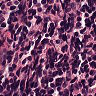
Metastatic tissue present: no